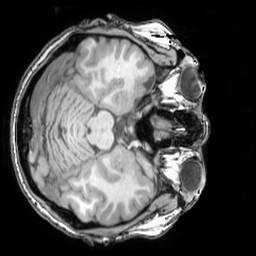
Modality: T1w
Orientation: axial
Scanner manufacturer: philips
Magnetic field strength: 3 T
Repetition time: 0.008089 s
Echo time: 0.003705 s